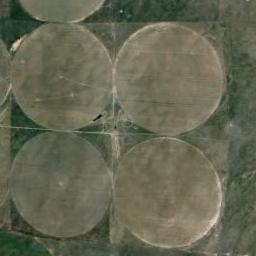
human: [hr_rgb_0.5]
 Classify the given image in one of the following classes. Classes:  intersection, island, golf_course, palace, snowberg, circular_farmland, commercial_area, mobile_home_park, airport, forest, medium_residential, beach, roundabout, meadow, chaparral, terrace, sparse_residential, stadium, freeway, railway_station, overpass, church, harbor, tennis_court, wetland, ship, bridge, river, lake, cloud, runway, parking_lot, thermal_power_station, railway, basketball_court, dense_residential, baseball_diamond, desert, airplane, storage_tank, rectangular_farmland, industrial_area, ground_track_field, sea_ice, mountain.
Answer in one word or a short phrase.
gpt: circular_farmland